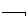
Label: line